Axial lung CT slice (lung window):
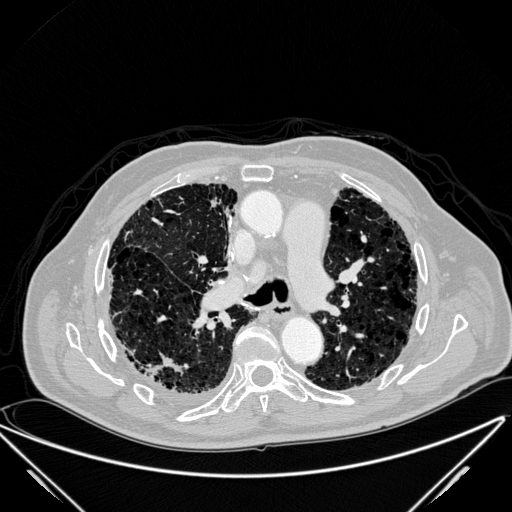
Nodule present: yes
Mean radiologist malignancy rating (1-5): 4.25